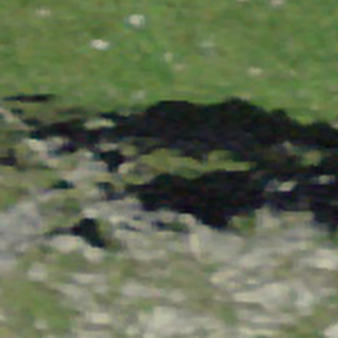
Label: other